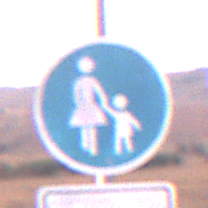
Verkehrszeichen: Gehweg
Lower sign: HinweisDurchVerbaleAngabe2
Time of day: SunriseSunset
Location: Outdoor (Nature)
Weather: PartlyCloudy
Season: NotSpecified
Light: Natural